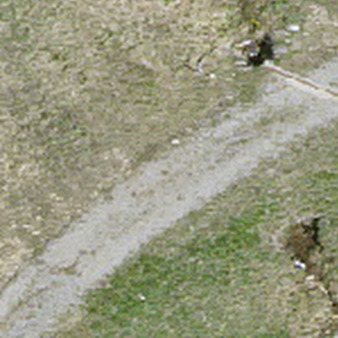
Label: other